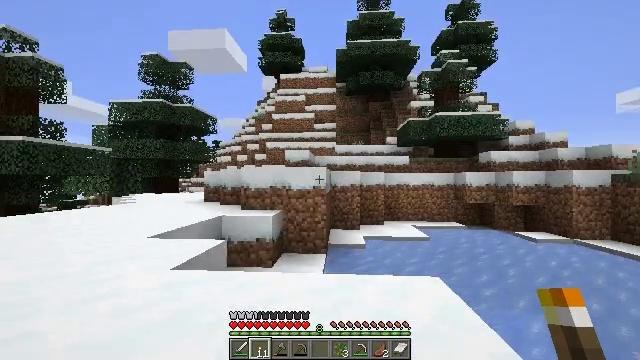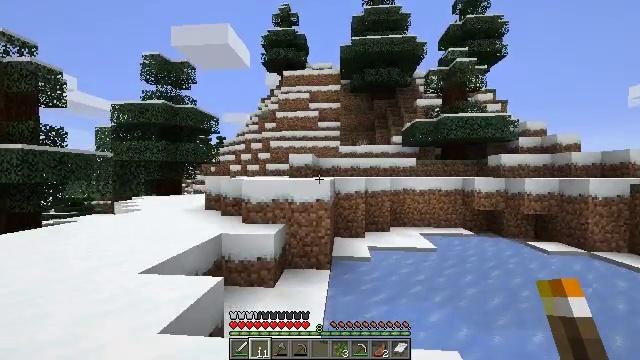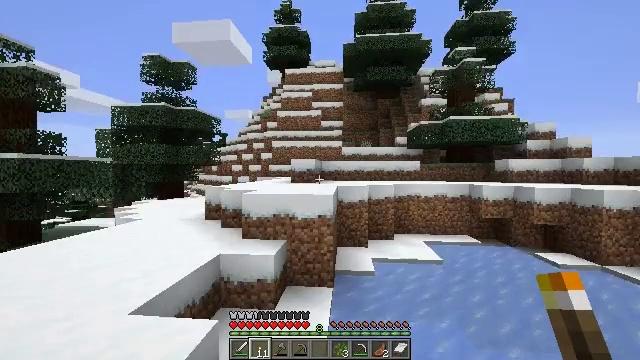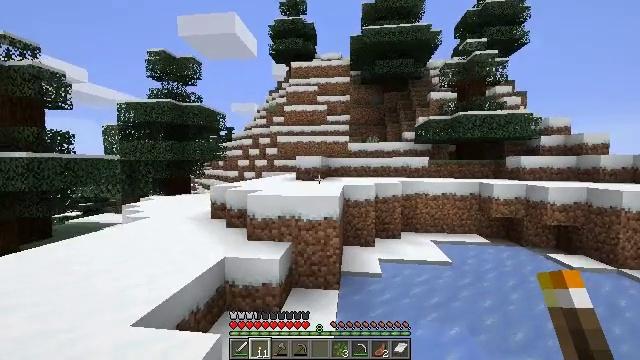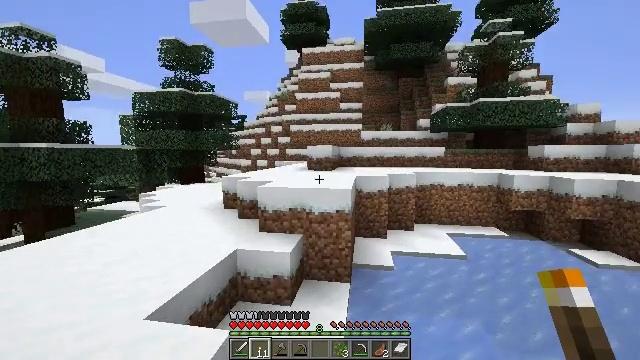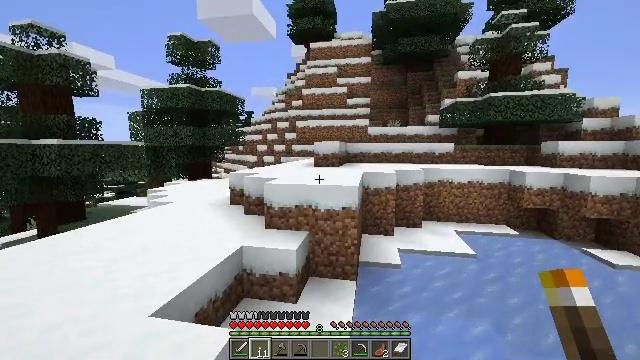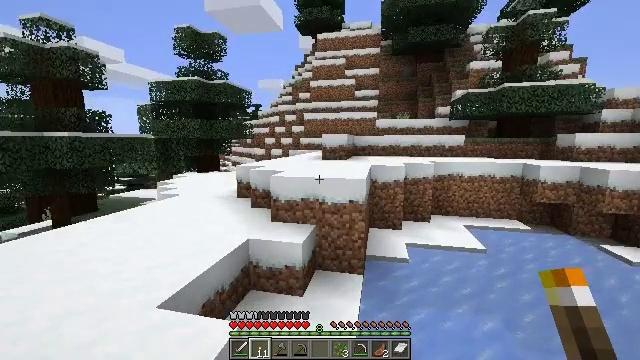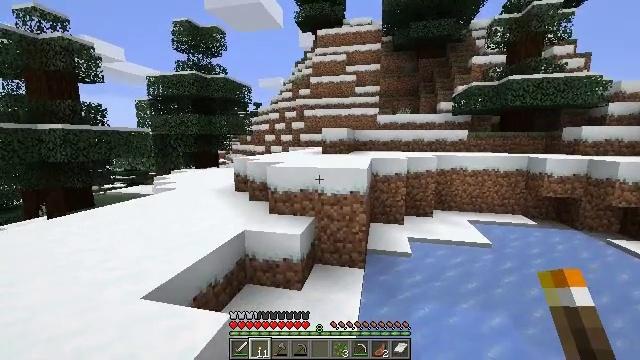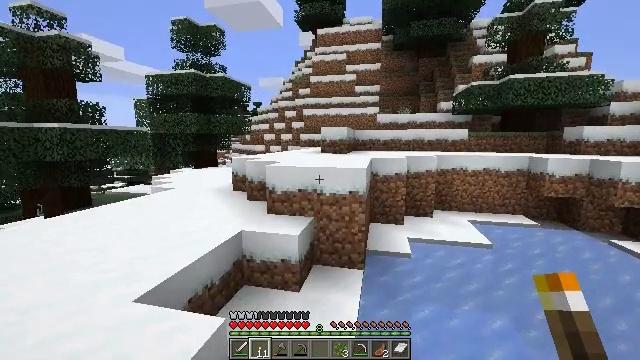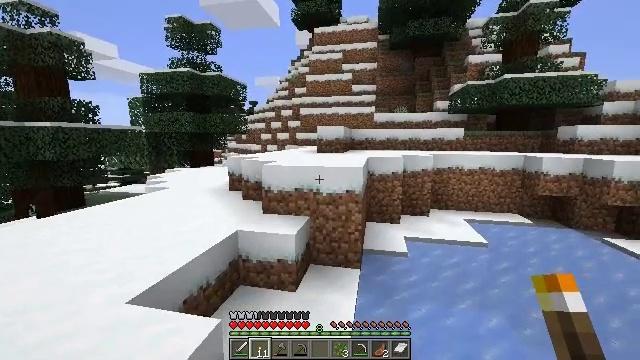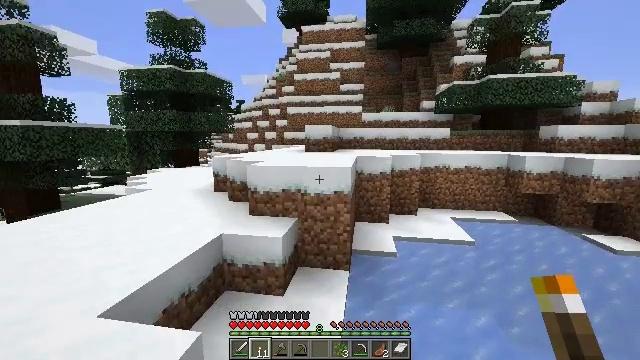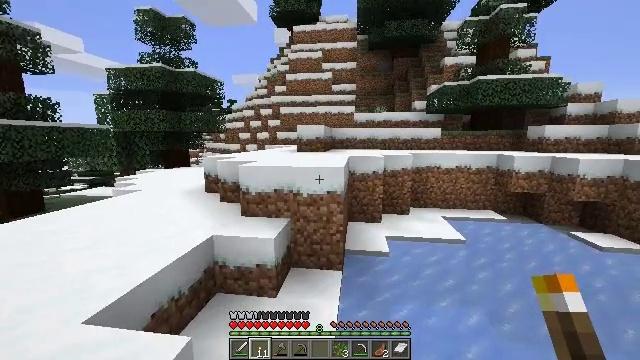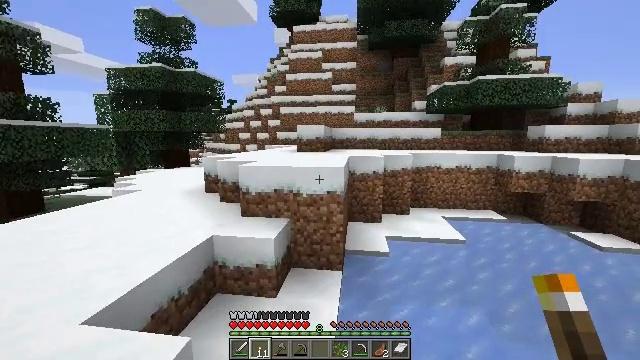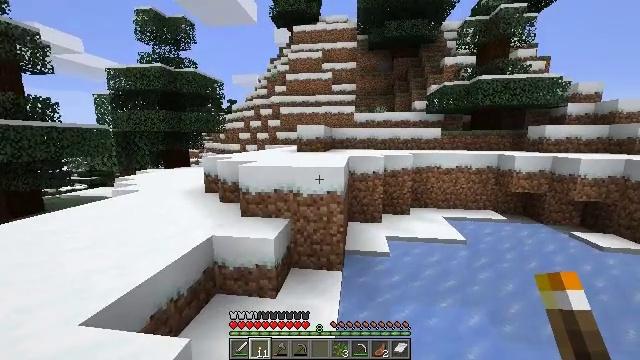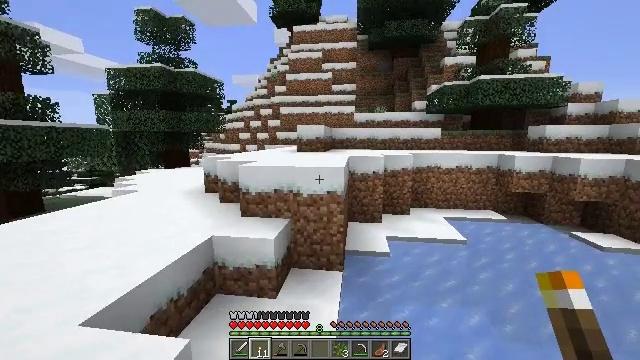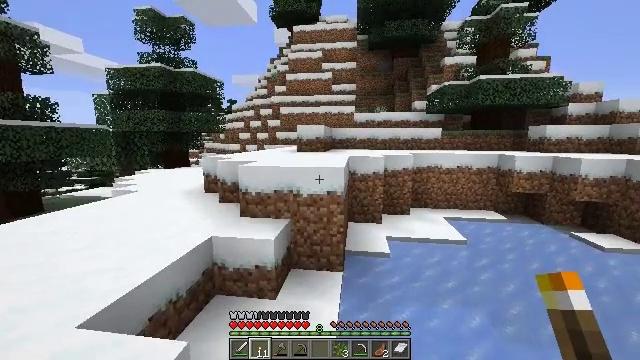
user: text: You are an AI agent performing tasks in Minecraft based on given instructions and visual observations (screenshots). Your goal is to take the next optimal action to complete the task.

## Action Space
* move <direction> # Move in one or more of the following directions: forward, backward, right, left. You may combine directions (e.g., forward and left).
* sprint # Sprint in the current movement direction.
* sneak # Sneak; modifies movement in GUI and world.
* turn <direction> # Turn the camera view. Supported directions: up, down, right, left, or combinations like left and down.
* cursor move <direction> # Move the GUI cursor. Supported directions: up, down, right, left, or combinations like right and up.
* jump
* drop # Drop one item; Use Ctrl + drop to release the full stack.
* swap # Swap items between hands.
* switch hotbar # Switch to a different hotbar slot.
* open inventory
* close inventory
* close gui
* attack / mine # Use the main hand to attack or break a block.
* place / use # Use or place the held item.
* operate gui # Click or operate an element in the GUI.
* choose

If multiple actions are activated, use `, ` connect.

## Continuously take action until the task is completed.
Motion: motion action
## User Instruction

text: Attack the ice to clear a path.
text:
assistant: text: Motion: move forward, turn down
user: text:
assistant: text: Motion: move forward, turn down
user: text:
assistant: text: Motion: turn left and down
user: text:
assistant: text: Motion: turn left and down
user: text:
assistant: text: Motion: turn left
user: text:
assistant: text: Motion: turn left and down
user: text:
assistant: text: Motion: no_op
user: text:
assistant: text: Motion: no_op
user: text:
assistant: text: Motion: no_op
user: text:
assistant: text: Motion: turn right
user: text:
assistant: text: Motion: turn right
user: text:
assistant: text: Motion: no_op
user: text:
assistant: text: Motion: no_op
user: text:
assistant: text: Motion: no_op
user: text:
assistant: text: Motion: move forward
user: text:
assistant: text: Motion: move forward, jump
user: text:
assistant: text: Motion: move forward, jump
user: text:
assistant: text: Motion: move forward, jump
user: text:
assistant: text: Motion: move forward
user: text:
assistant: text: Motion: move forward
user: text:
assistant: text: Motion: turn right and down
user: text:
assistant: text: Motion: turn right and down
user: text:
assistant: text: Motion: turn right and down
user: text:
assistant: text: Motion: turn right and down
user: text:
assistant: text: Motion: turn right and down
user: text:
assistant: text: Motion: turn right and down
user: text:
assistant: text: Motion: turn right and down
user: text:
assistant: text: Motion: turn right
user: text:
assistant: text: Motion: no_op
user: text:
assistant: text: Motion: no_op